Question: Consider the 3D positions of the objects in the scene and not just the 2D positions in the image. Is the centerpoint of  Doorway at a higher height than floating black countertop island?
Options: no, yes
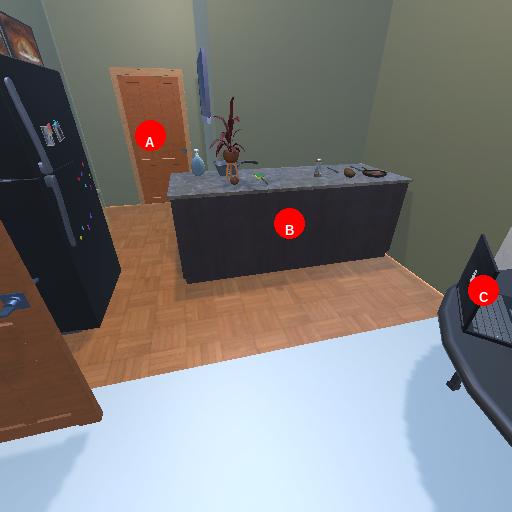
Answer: no